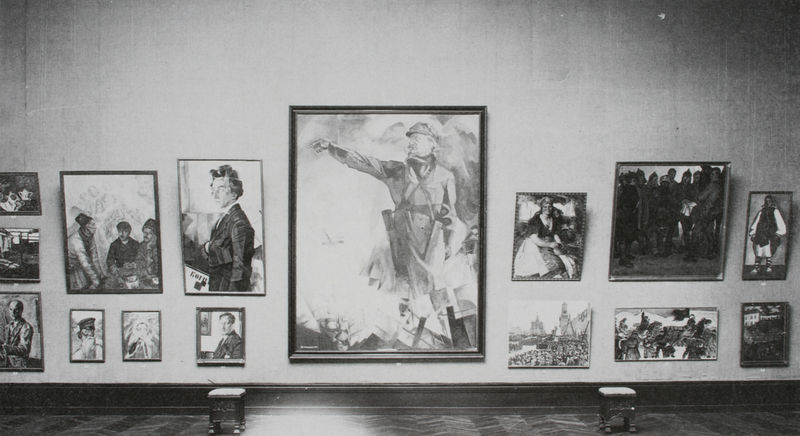
Titel: Russischer Pavillon auf der XIV. Biennale von Venedig mit den Werken von Annenkow, Archipw, Juon, Nikonow, Polinskij und Schuchmin
Standort: Venedig
Institution: Biennale
Schlagwörter: gemälde, schatten, weiß, frau, grau, licht, männer, raum, schwarz, szene, wand, rahmen, boden, interieur, bilder, parkett, russland, hocker, rand, saal, arbeiter, figuren, reflexe, bauer, galerie, foto, fotografie, photographie, hängen, porträts, schwarz weiß, revolution, bildnisse, portraits, gestalten, photo, ausstellung, museum, zeichnungen, sozialismus, lenin